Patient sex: M
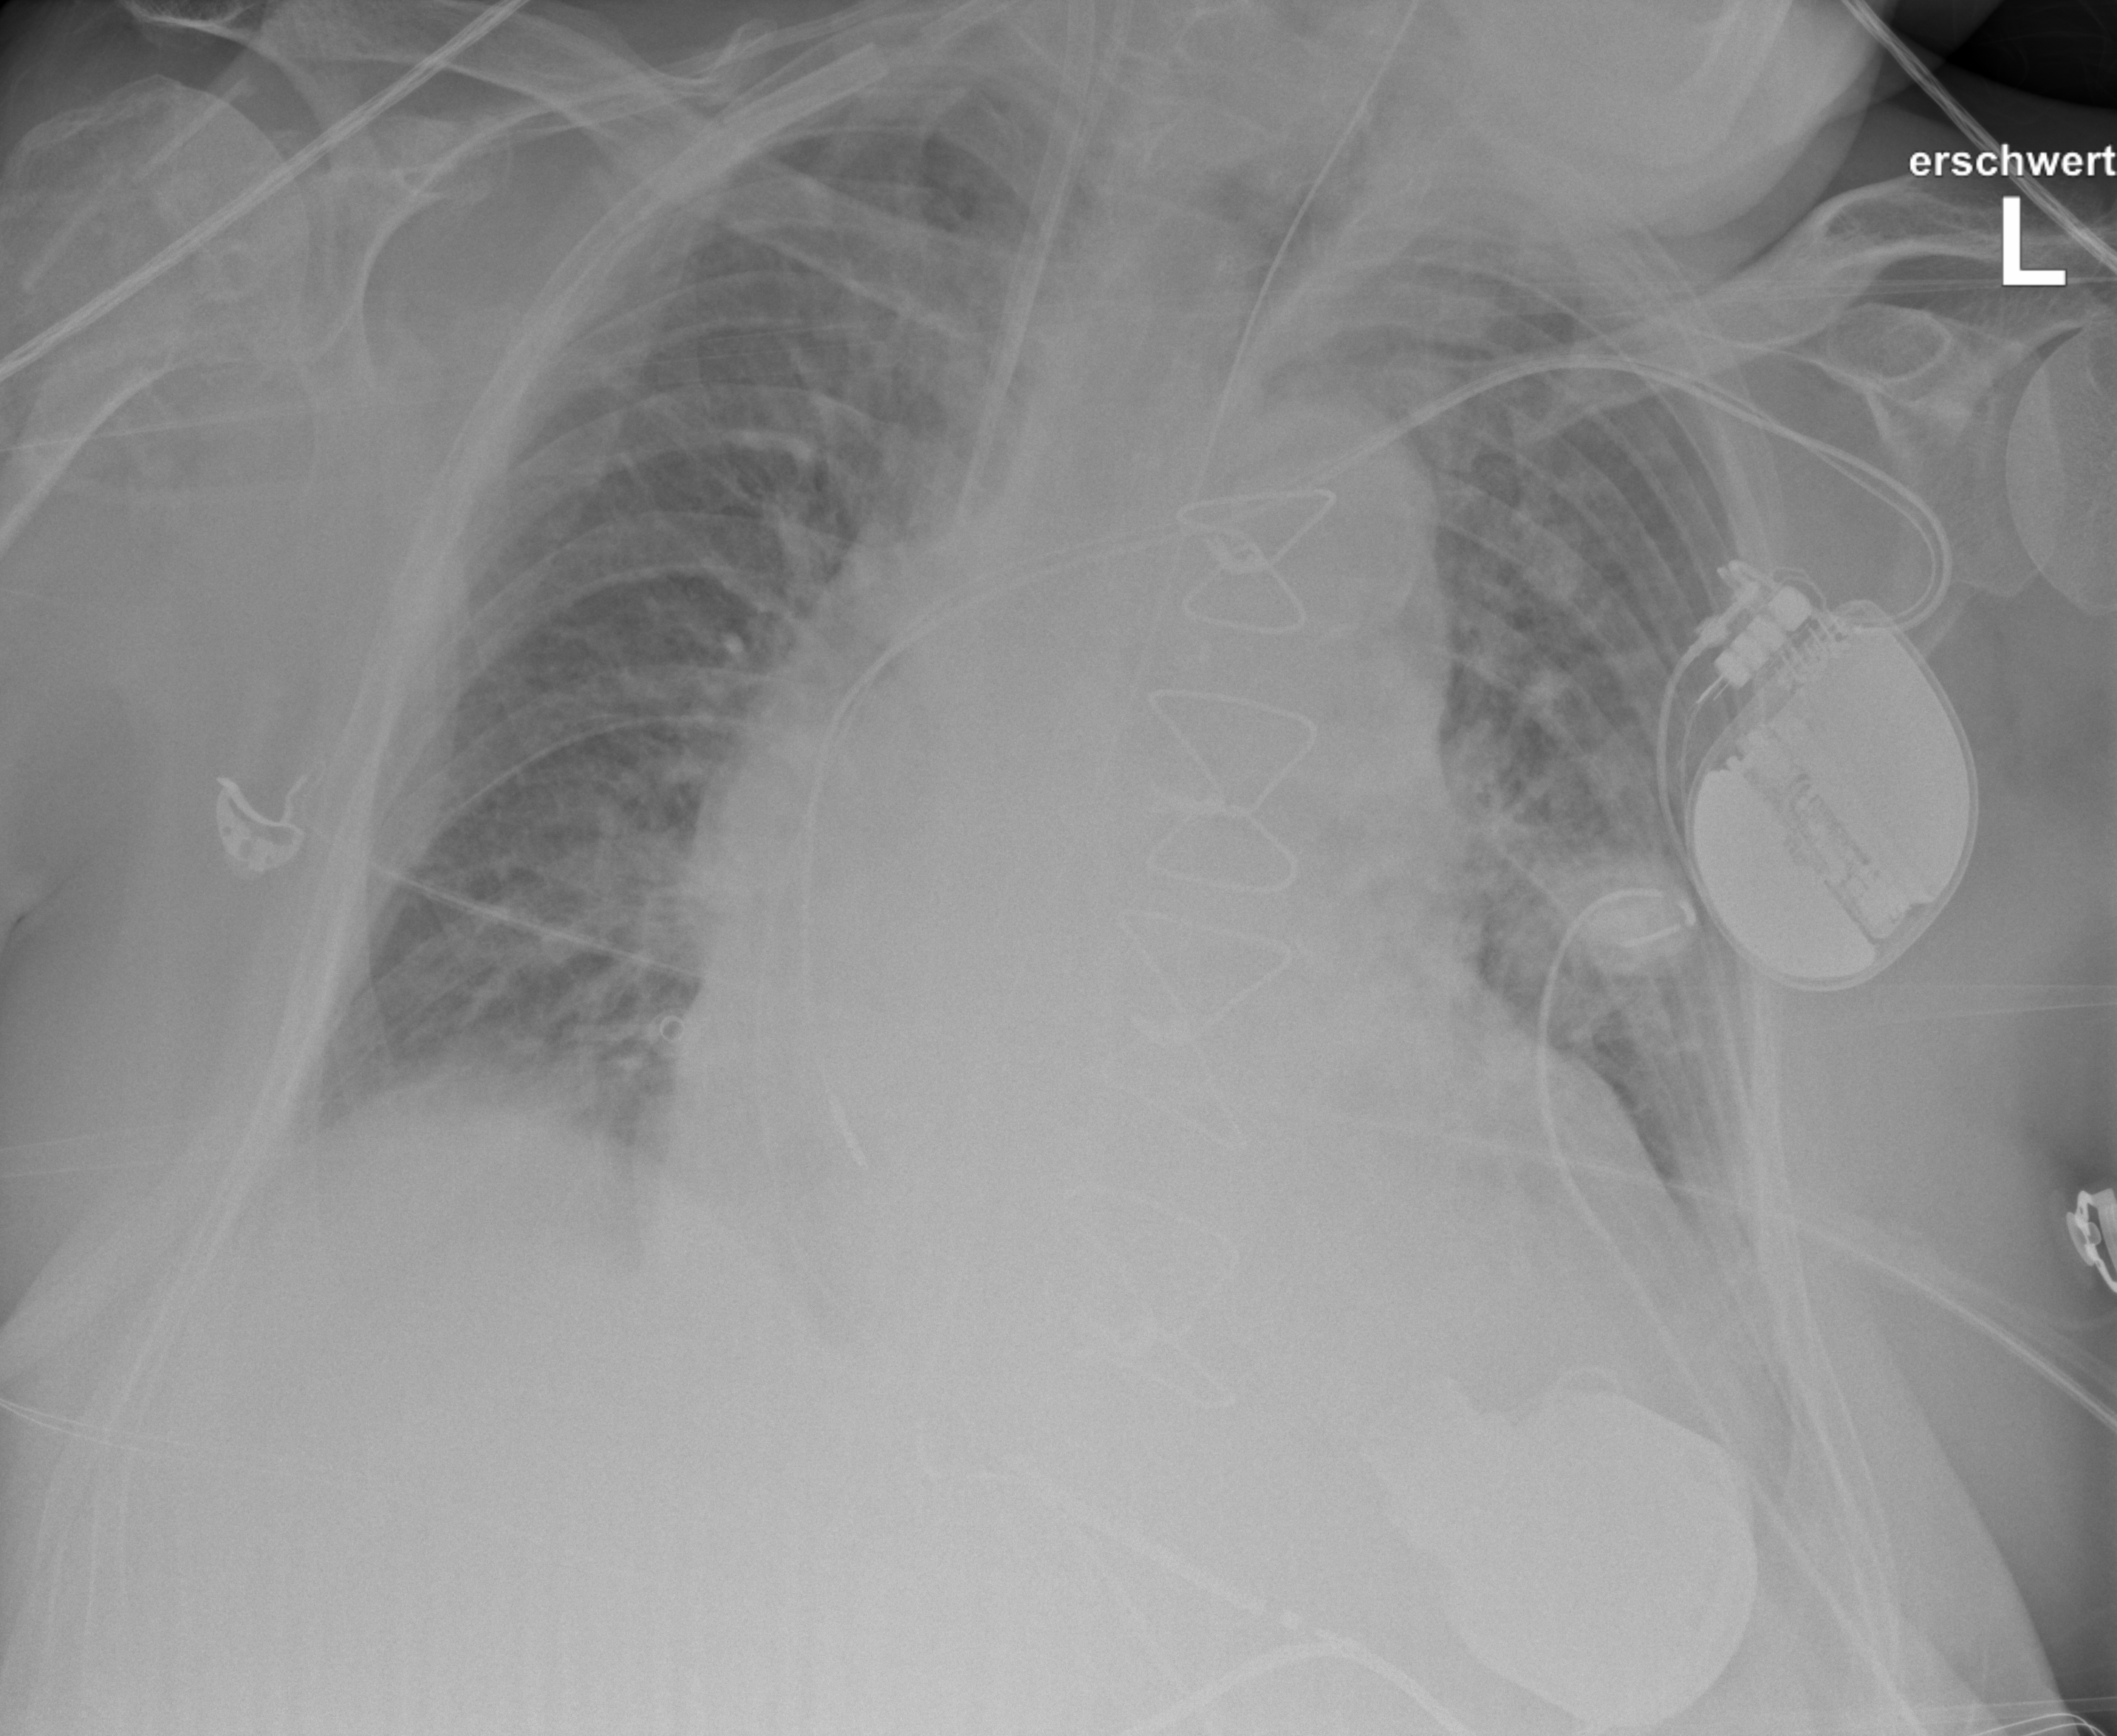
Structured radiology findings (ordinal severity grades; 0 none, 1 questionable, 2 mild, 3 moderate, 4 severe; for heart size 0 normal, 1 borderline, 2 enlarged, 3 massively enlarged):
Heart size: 2
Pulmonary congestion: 2
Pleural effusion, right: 2
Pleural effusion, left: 2
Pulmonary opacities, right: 2
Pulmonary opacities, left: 2
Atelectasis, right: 2
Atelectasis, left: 2